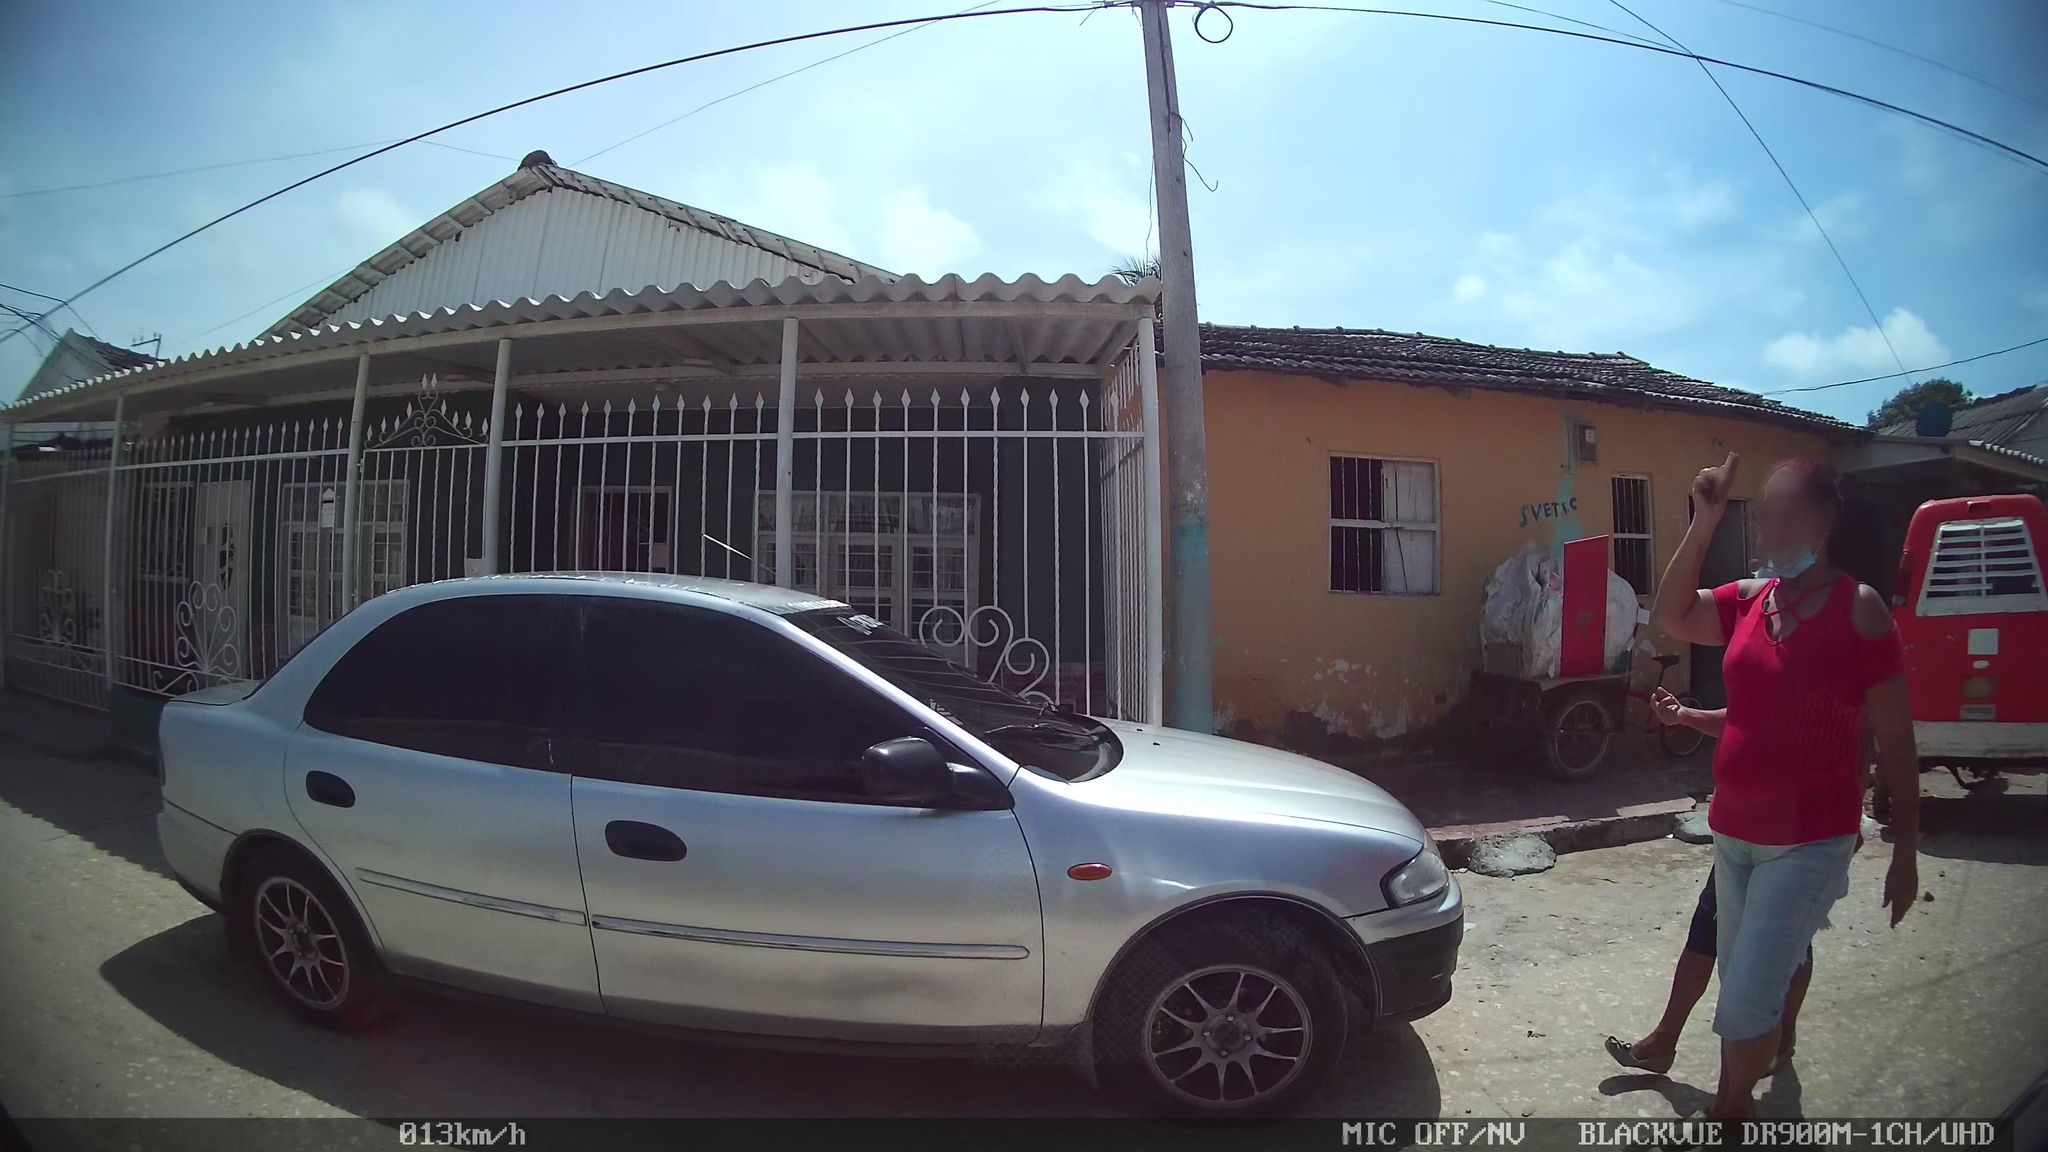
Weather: clear
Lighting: day
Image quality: good
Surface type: driving surface
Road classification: residential
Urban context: urban centre
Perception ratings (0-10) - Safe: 1.04, Lively: 7.72, Beautiful: 1.97, Boring: 3.59, Depressing: 6.39, Wealthy: 0.85